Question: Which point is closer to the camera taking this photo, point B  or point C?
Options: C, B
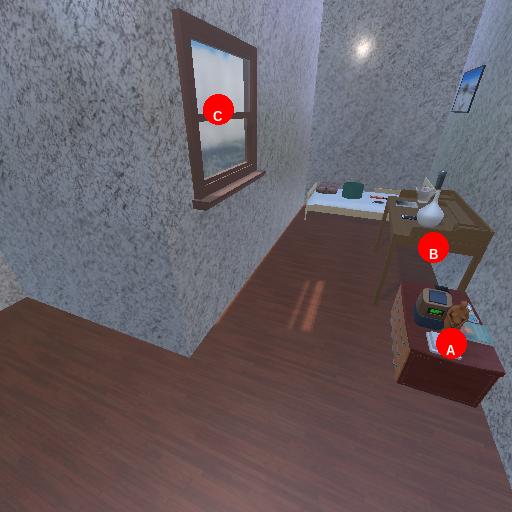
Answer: C